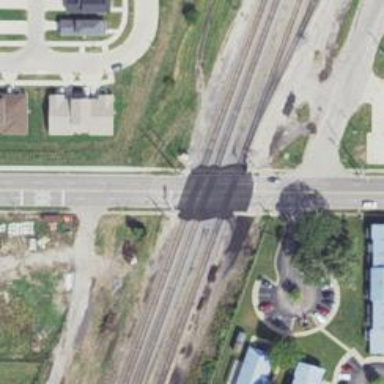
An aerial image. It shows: Railway crossing.